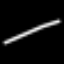
Label: line